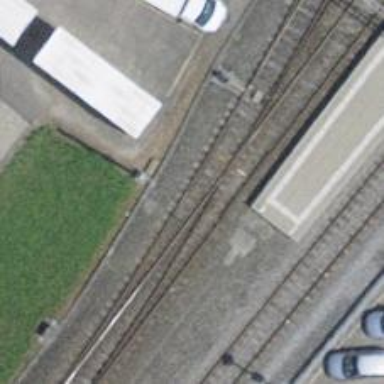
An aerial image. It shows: Railway switch.